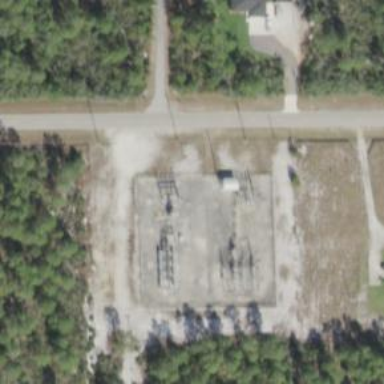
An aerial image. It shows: Outdoor distribution level power substation.